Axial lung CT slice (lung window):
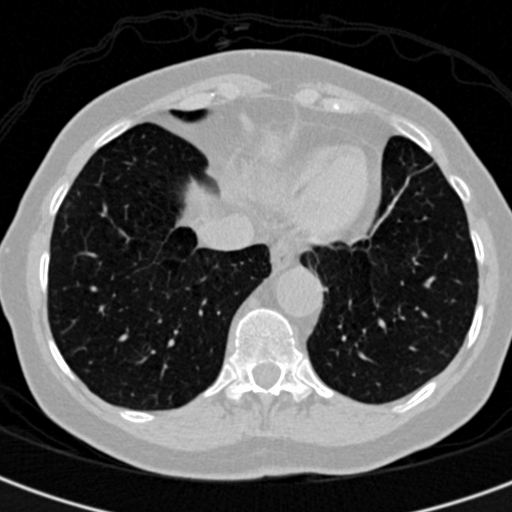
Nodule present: no